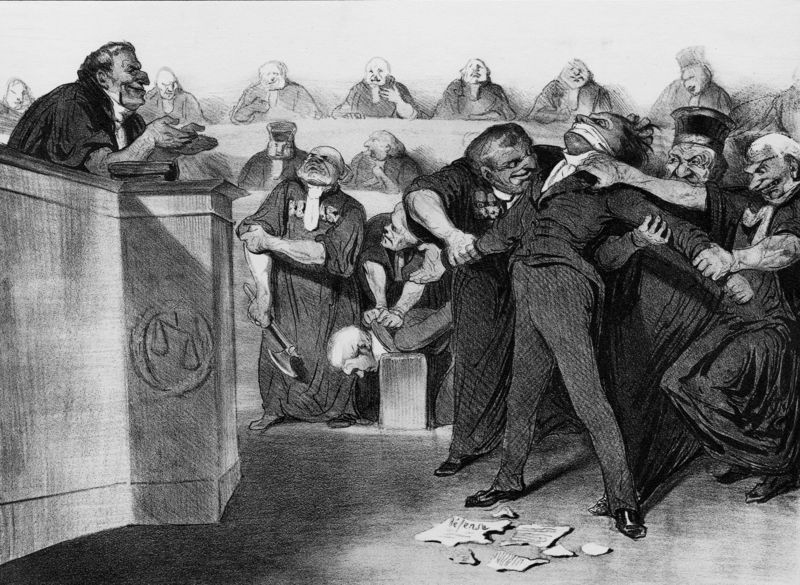
Titel: Vous avez la parole, expliquez-vous, vous êtes libre!, Der Angeklagte hat das Wort. Äußern Sie sich doch - Sie sind ja frei!
Künstler: Honoré Daumier
Institution: Sammlung nicht angegeben
Schlagwörter: dunkel, kampf, kopf, mann, schatten, umhang, weiß, menschen, frankreich, geste, grau, hell, hut, hüte, köpfe, licht, mund, männer, nase, schwarz, skizze, tisch, zeichnung, tuch, herren, anzug, gericht, hose, mütze, richter, band, enthauptung, entsetzen, halten, henker, hinrichtung, köpfen, mord, zerrissen, hände, boden, gewand, england, kreis, beine, bücher, papier, schuhe, hosen, grafik, graphik, linien, weis, bank, saal, wehr, gewalt, court, crowd, fight, hands, hat, men, people, priest, white, karikatur, bench, black, collar, face, gray, grey, nose, painting, robe, muskeln, festhalten, print, zeigen, lachen, waage, fetzen, buch, zettel, kohle, druck, schraffur, stich, karrikatur, police, schwarzweiß, zeitung, strafe, bleistift, orden, bänke, pult, daumier, grinsen, akten, angeklagte, gerechtigkeit, justiz, talar, hand, schlips, axt, fighting, man, struggle, binde, house, death, suit, drawing, paper, gefangener, beil, black and white, verbunden, mouth, caricature, cartoon, scharfrichter, guillotine, faces, jacket, biss, ornat, suits, letter, fratze, fratzen, scherben, justizia, human, public, verbrechen, scale, verzerrt, stände, verteidigung, prozess, sitzung, urteil, pencil, juden, book, folter, schadenfreude, schlachtung, lithograph, zeugen, zwang, jüdisch, beißen, köpfung, gerichtsaal, zerissen, balance, klotz, verweis, evil, violence, angry, comic, torn, kill, händ, geknebelt, schafott, todesstrafe, todesurteil, schnipsel, laughing, willkür, broken, holzblock, angeklagter, geschworene, europe, satire, richtertisch, accusé, anwald, baillon, emeute, geschworenen, henkerbeil, hochkrempeln, hohnlachen, juge, juroren, juré, justice, knebel, lynchjustiz, proces, schaffot, schuldiger, tribunal, ungerechtigkeit, unschuldsgeste, zettek, fear, killing, murder, slave, freedom, execution, prisoner, pieces, holding, blade, trial, order, torture, attack, scales, tear, axe, lthographie, hurteil, mundknebel, jar, zeochnung, lawyer, pulling, policeman, law, parody, injustice, political, sentence, bad, bound, courthouse, document, violent, die, schöffe, judge, ripped, politik, papier#, a, schöffem, mean, beheading, schriftsück, podium, courtroom, gag, jury, ax, behead, house of commons, guilty, justice scales, conviction, executions, weapon, restraining, corruption, government, rights, restaint, lawyers, gagged, executioners, sentance, bite, solicitor, please, axr, jutice, documen, juror, executioner, result, sit down, priosner, restraint, injustices, libra, mundbinde, decaptivation, attorney, vicious, crime, executing, judicial, inbalance, sentencing, vous avez le parole, expliquez vous, control, shreds, victim, restrained, dissident, crucial, accused, gericcht, gerichtssall, gerichtssaal, slavw